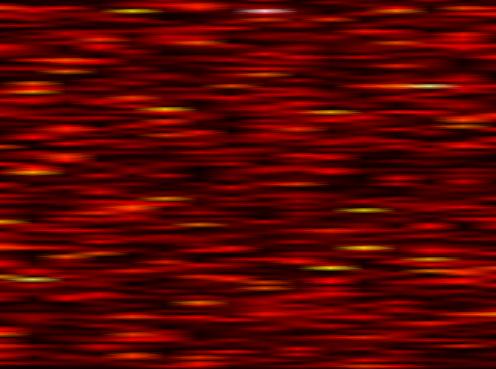
Label: OFDM